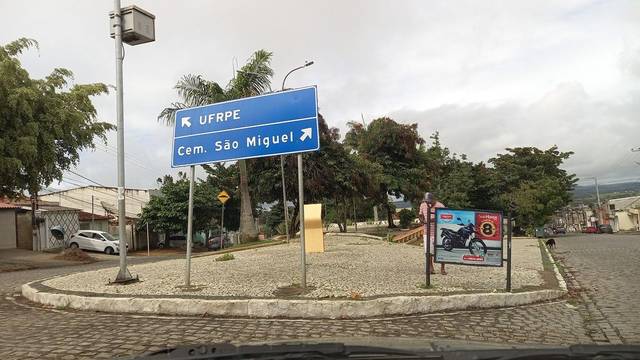
Region: Brazil
Coordinates: -8.902, -36.494